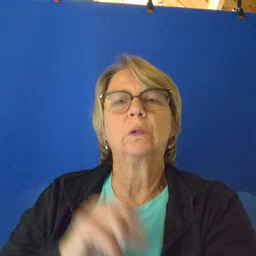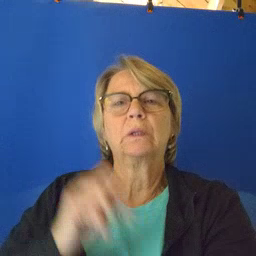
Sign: moon